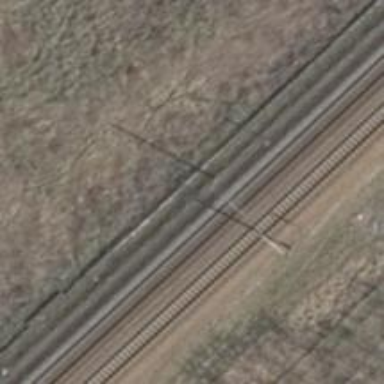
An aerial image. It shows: Milestone along the railway track with catenary mast.